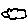
Label: cloud